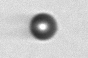
Label: bead